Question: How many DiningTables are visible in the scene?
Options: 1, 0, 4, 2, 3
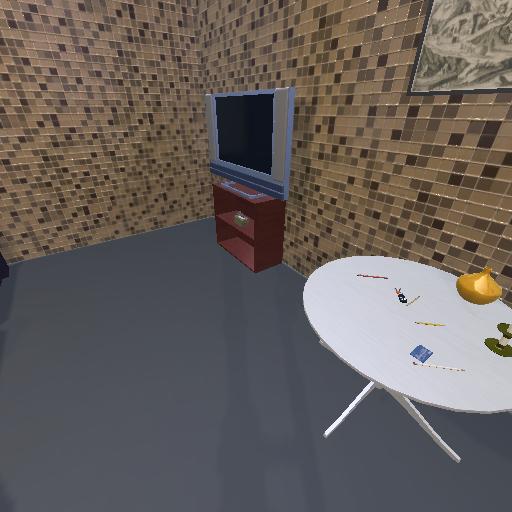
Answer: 1